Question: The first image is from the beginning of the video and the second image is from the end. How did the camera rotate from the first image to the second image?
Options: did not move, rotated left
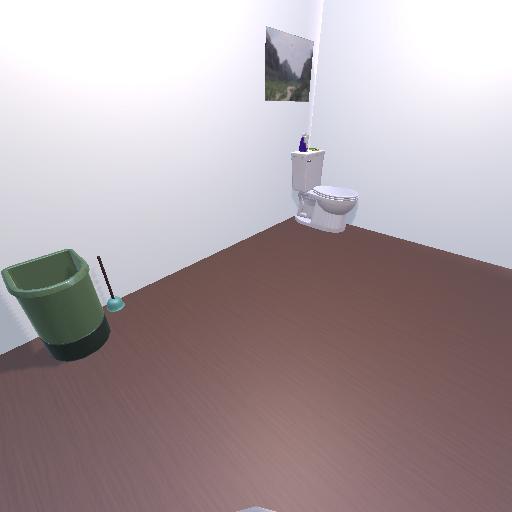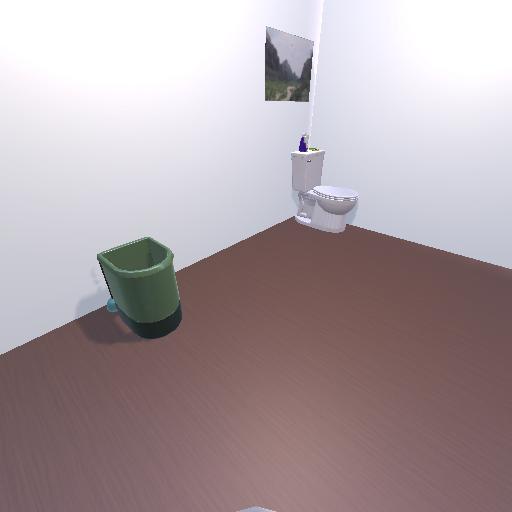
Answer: did not move